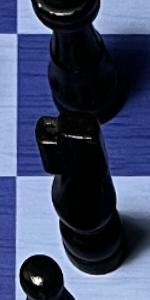
Label: Knight_Black